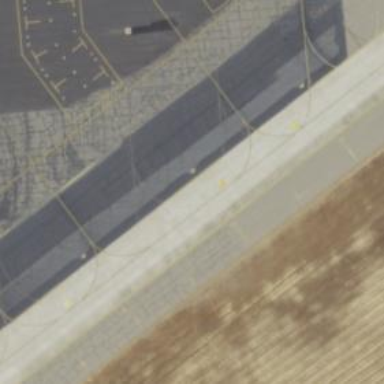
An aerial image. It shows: Image of taxiway at airport.